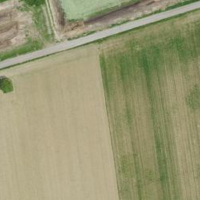
EUNIS habitat code: 52
Species observed at this site:
Corvus corone
Anthus trivialis
Emberiza citrinella
Anthus spinoletta
Dendrocopos major
Buteo buteo
Anthus pratensis
Gallinago gallinago
Spinus spinus
Chroicocephalus ridibundus
Alauda arvensis
Ardea alba
Dendrocoptes medius
Lymnocryptes minimus
Erithacus rubecula
Dryocopus martius
Pica pica
Columba livia
Falco tinnunculus
Picus viridis
Motacilla cinerea
Cyanistes caeruleus
Plectrophenax nivalis
Sturnus vulgaris
Linaria cannabina
Chloris chloris
Streptopelia decaocto
Corvus frugilegus
Fringilla coelebs
Passer domesticus
Coloeus monedula
Carduelis carduelis
Turdus merula
Columba palumbus
Passer montanus
Fringilla montifringilla
Parus major
Columba oenas
Milvus milvus
Ciconia ciconia
Motacilla alba